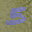
Label: 5